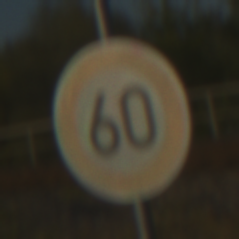
Verkehrszeichen: Geschwindigkeit60
Umgebung: Outdoor, RoadRail
Tageszeit: SunriseSunset
Wetter: Clear
Licht: Natural
Jahreszeit: NotSpecified
Kontrast: HighContrast